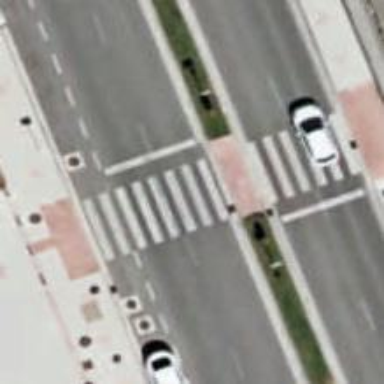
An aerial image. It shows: Uncontrolled road crossing.